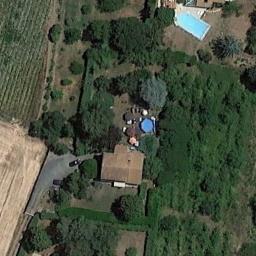
Label: residential